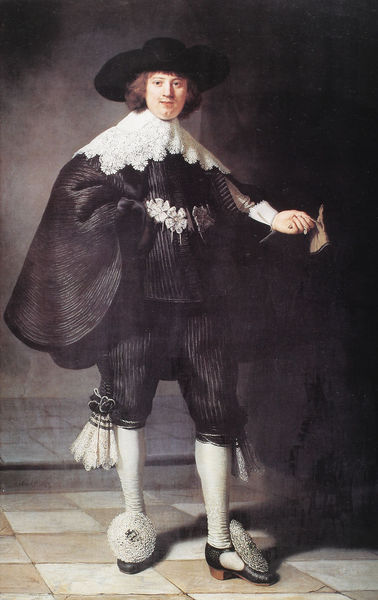
Titel: Maerten Soolmans (1613-1641)
Künstler: Harmensz van Rijn Rembrandt
Institution: Paris, Privatsammlung
Schlagwörter: fuß, gemälde, hand, mann, umhang, weiß, blumen, handschuh, hintergrund, hut, kleid, schwarz, blüten, wand, barock, kleidung, kragen, spitze, bildnis, portrait, porträt, öl, boden, figur, gewand, haare, kostüm, mantel, spitzen, blatt, kinn, locken, potrait, rokoko, kreis, schuhe, hosen, streifen, stufe, rüschen, strümpfe, gemalt, portait, fliesen, kacheln, schuh, verziert, rasiert, gut, gurt, volants, mante, musketier, schachmusterboden, muskettier